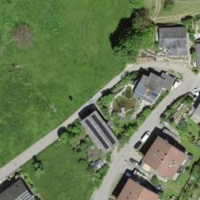
EUNIS habitat code: 24
Species observed at this site:
Lysimachia vulgaris